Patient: sex M, age 69
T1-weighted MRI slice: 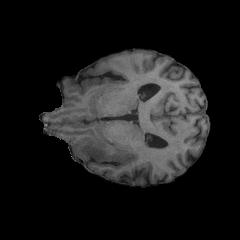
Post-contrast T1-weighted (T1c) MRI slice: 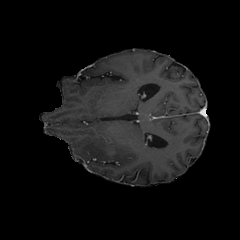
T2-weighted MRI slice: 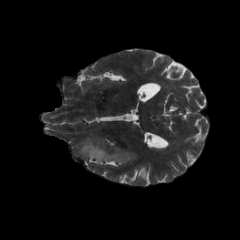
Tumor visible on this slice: yes
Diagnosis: Glioblastoma, IDH-wildtype
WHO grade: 4